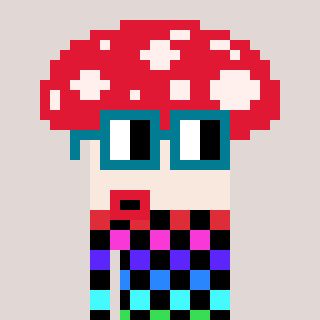
a pixel art character with square dark green glasses, a mushroom-shaped head and a cold-colored body on a warm background